Interaction volume radius: 10 \u00c5
Interaction volume height: 20 \u00c5
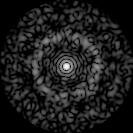
Disorder parameter: 0.8193